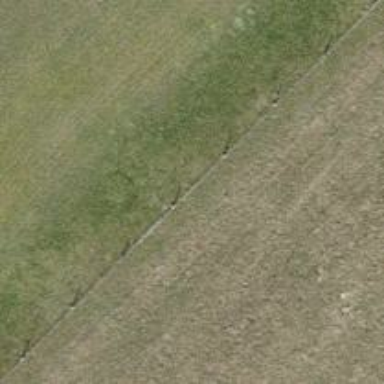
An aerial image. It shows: Fence.